Interaction volume radius: 5 \u00c5
Interaction volume height: 25 \u00c5
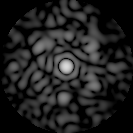
Disorder parameter: 0.683